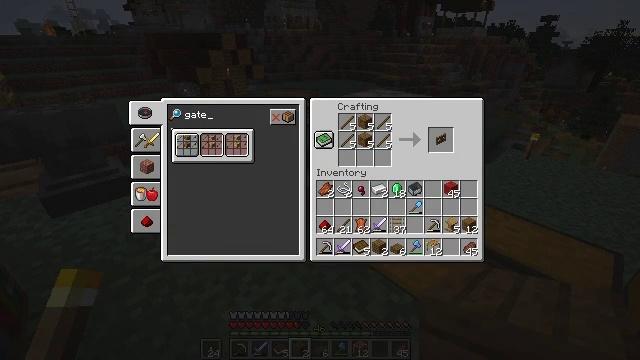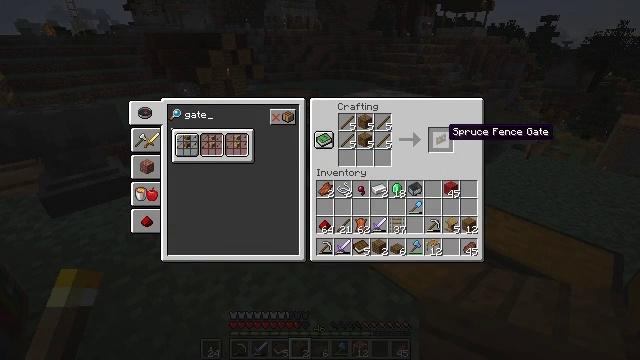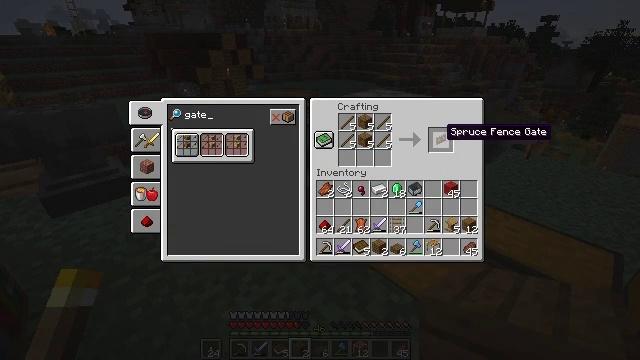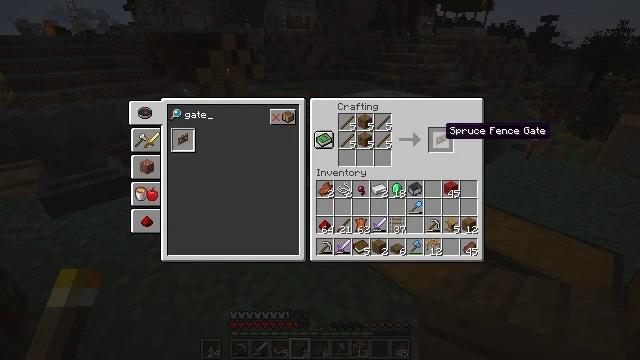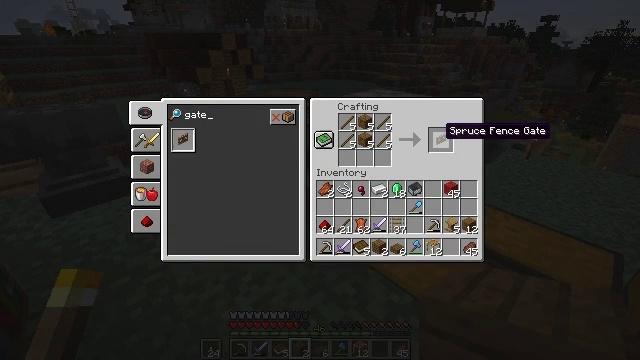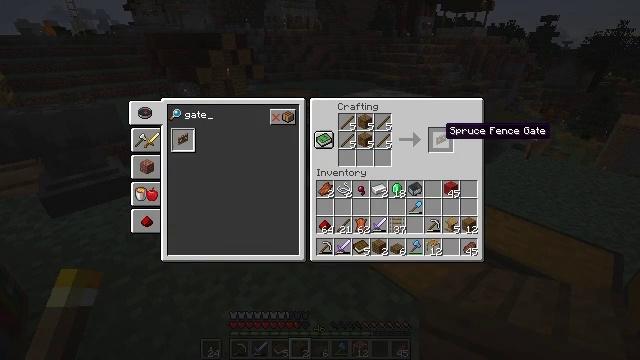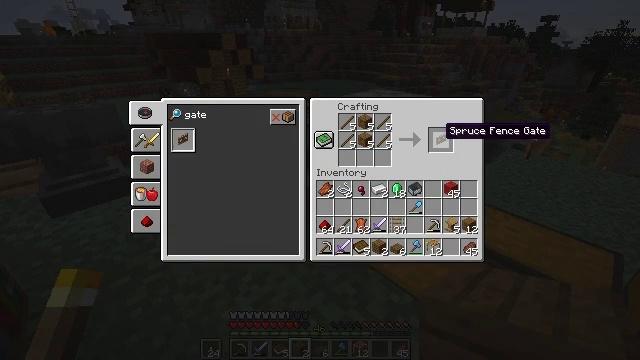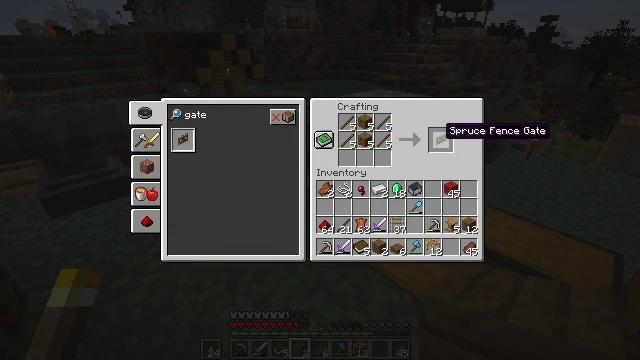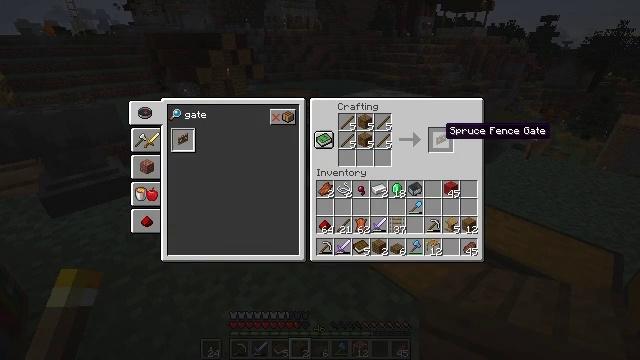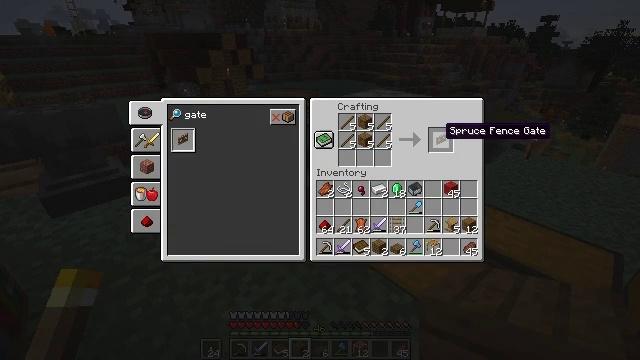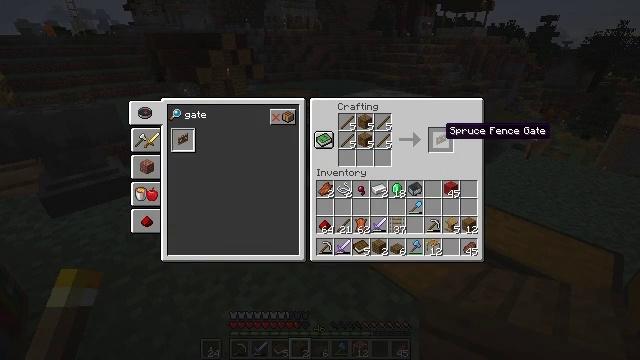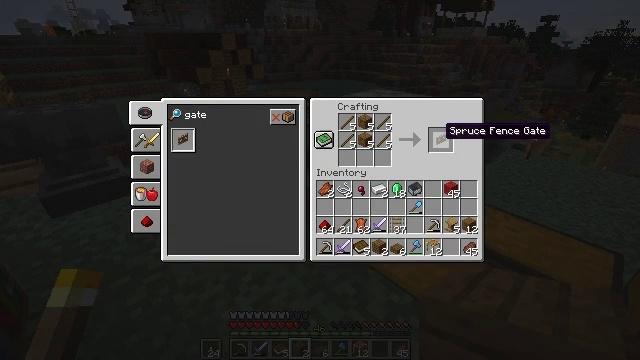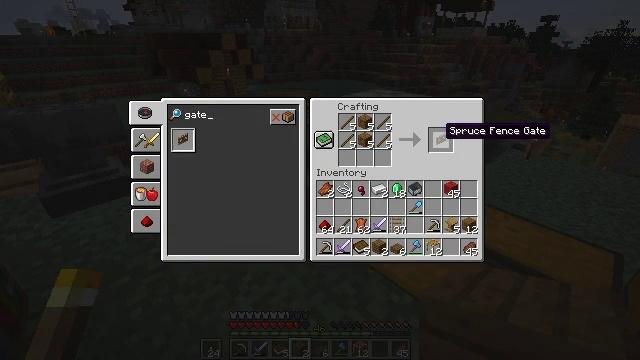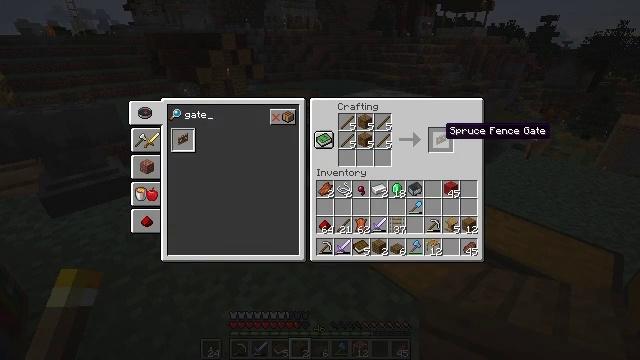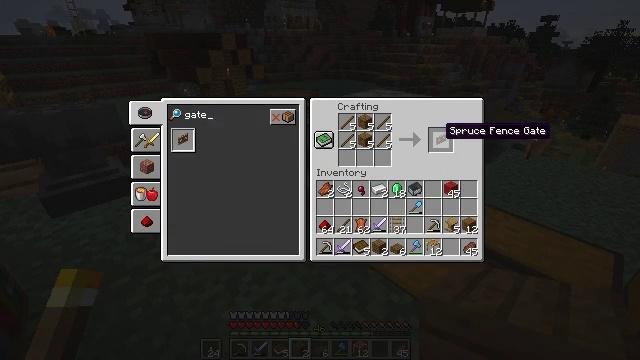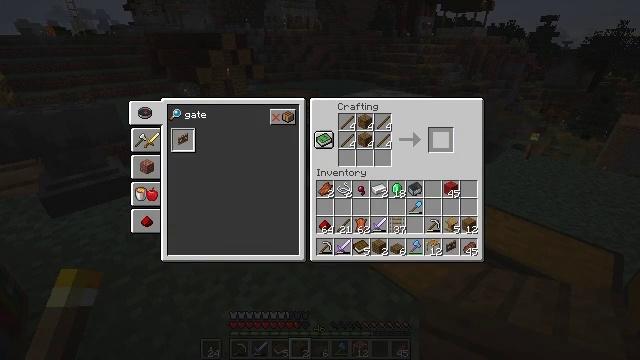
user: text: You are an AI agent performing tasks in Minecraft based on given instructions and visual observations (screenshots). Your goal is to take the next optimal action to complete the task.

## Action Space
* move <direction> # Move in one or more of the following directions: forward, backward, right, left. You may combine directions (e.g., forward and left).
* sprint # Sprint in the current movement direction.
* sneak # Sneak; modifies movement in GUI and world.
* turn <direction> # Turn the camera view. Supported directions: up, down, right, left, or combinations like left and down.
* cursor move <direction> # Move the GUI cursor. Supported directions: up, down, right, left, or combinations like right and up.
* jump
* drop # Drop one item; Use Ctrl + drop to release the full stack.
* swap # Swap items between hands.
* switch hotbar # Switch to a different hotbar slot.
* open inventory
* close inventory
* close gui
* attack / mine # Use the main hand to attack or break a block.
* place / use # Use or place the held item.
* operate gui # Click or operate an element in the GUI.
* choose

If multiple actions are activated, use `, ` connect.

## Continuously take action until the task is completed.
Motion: motion action
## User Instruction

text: Make a spruce fence gate with sticks and spruce planks.
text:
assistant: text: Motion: sneak, cursor move left and up
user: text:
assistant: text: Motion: sneak
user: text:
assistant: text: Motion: sneak, operate gui
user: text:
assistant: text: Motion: sneak, operate gui
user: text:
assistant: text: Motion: sneak, operate gui
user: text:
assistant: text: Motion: sneak
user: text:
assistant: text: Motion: sneak
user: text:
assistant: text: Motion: sneak
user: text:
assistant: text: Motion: sneak
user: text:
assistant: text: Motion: sneak
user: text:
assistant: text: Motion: sneak
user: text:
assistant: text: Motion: sneak
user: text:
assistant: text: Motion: sneak
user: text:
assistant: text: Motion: sneak
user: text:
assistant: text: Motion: sneak, operate gui
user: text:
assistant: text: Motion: sneak, operate gui
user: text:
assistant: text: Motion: sneak, operate gui
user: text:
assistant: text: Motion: sneak
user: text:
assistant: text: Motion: sneak
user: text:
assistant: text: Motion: sneak